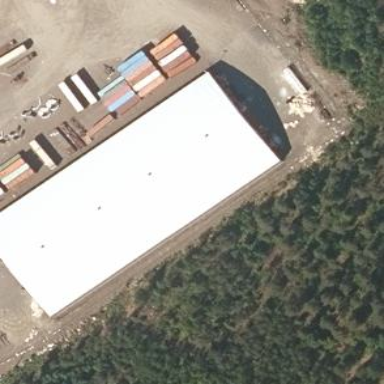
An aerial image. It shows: Industrial building with round gabled roof.